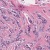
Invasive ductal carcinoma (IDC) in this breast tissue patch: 1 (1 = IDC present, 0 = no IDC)